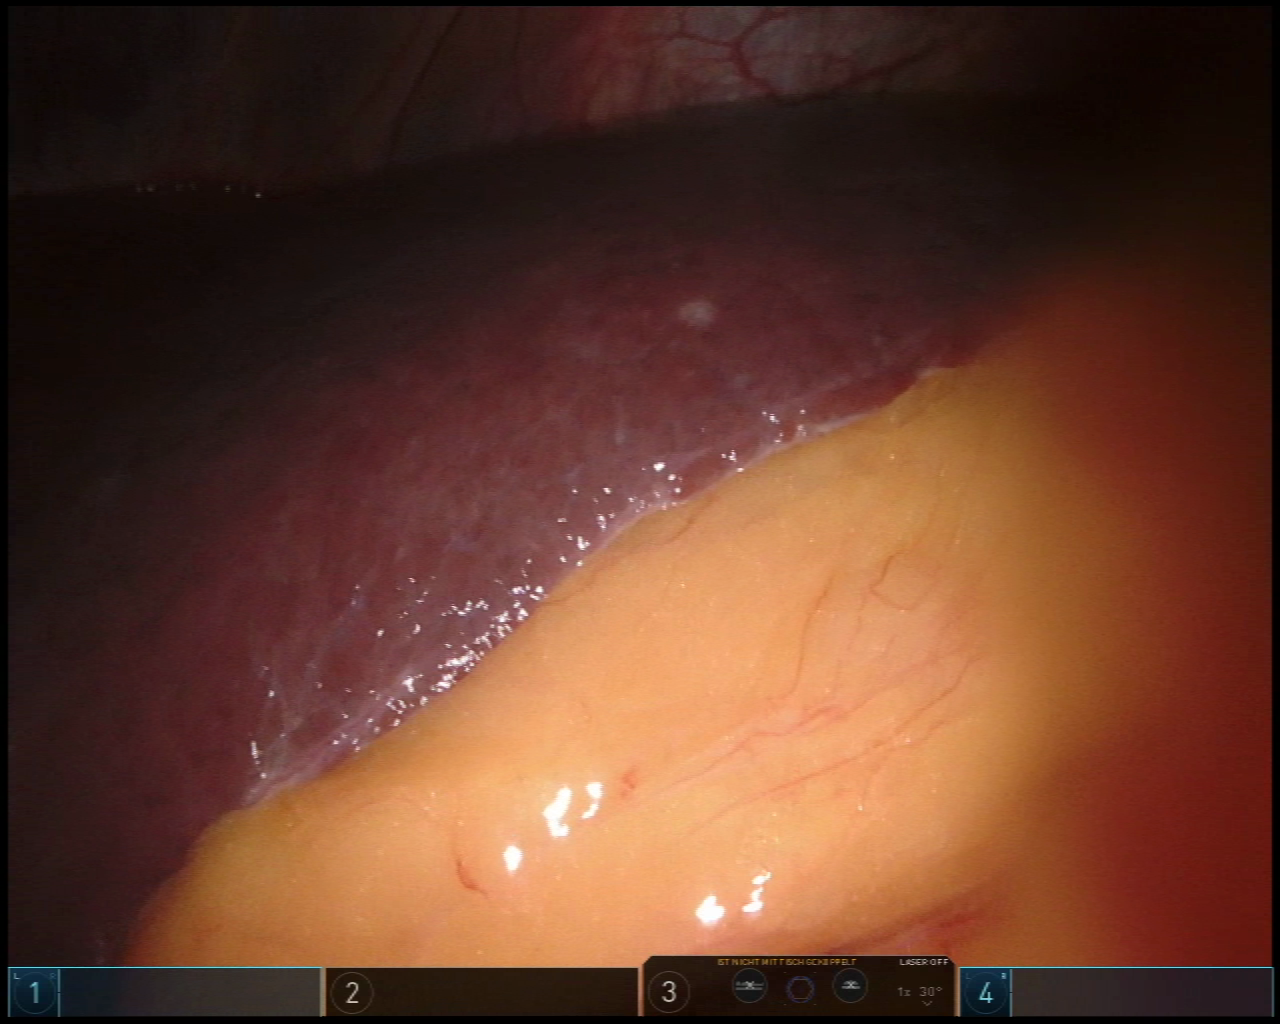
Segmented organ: liver
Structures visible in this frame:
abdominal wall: yes
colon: no
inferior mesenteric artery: no
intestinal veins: no
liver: yes
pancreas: no
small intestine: no
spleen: no
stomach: no
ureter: no
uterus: no
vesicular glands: no